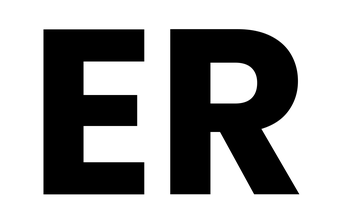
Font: Poppins-Bold